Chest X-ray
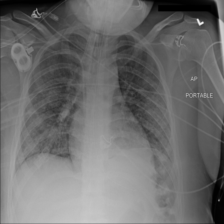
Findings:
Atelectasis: negative
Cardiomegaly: negative
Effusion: negative
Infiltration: negative
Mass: negative
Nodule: negative
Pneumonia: negative
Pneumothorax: negative
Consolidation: negative
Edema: negative
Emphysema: negative
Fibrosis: negative
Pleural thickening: negative
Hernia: negative